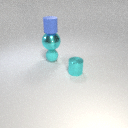
small blue rubber cylinder above large cyan metal sphere